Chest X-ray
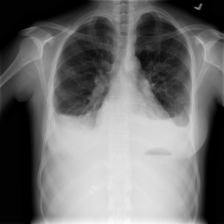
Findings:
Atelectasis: negative
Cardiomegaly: negative
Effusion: positive
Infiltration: positive
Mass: negative
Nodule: negative
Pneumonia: negative
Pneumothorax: negative
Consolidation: negative
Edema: negative
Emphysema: negative
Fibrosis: negative
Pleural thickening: negative
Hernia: negative